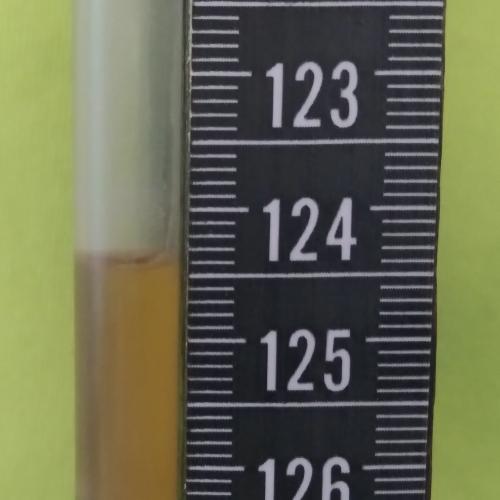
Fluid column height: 124.4 cm